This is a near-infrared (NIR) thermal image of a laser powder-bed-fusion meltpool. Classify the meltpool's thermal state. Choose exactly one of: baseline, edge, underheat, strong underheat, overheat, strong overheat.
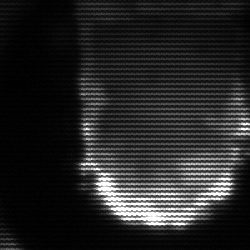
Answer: baseline